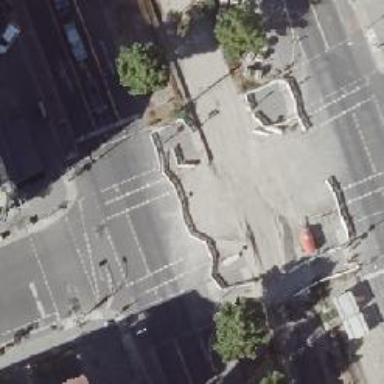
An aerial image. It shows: Footway that serves as traffic island.